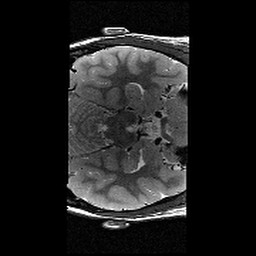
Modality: T2w
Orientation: axial
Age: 13
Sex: female
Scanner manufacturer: siemens
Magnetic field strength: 3 T
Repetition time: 9.23 s
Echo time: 0.067 s